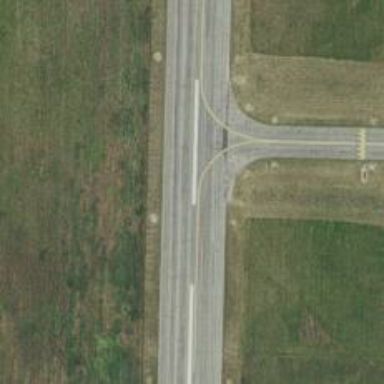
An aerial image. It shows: Runway surface made of asphalt at airport.